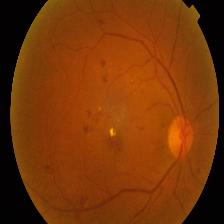
Diabetic retinopathy grade: Proliferative DR